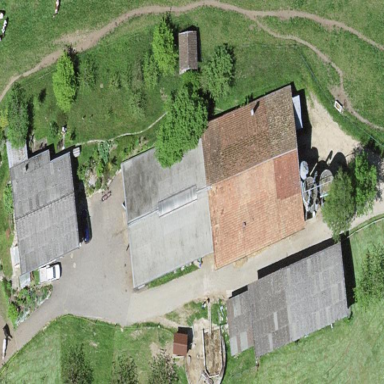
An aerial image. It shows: Farmyard area.